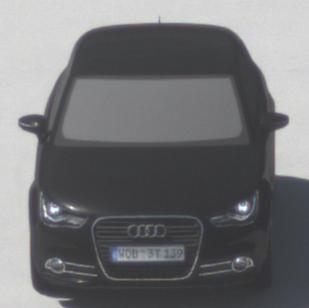
Make: Audi
Model: A1 Sportback 1.2 TFSI
Detailed model: A1 (8X) Sportback
Model produced from: 2012/03
Model produced until: 2014/11
Doors: 5
Color: black
Road condition: dry road
Daytime: midday
Contrast: high contrast